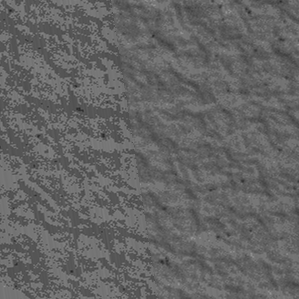
Label: frost